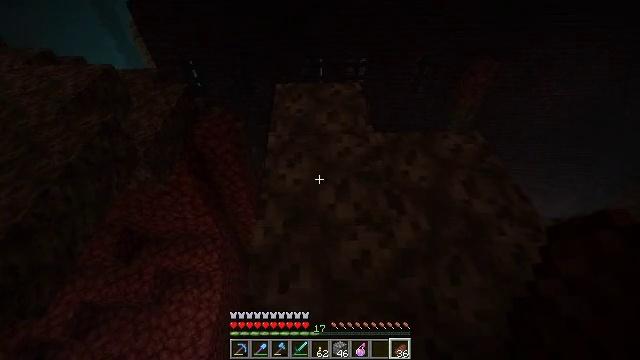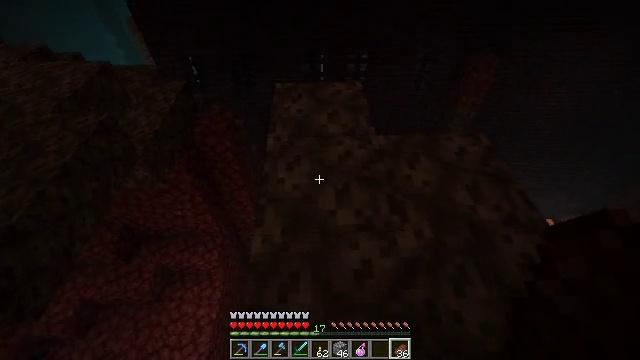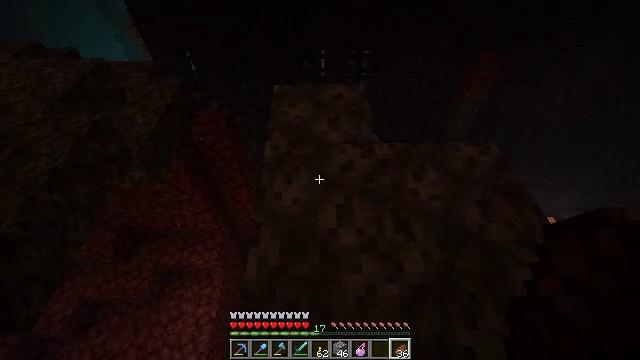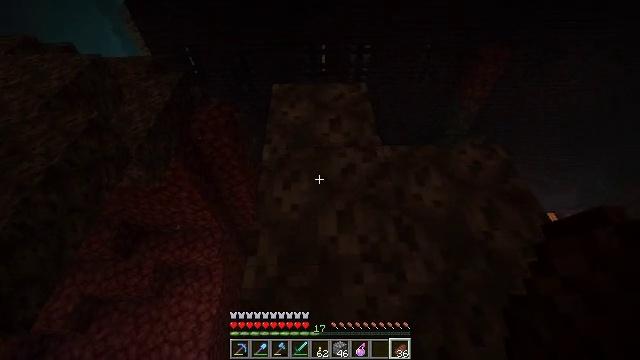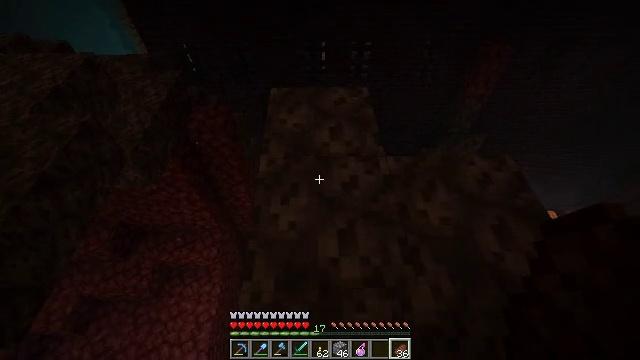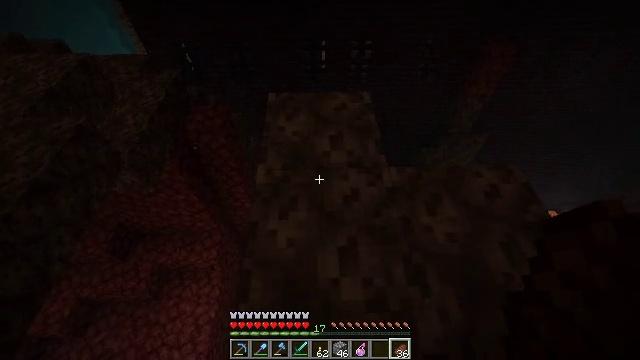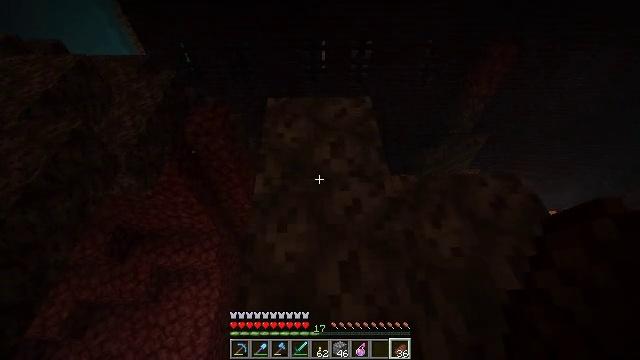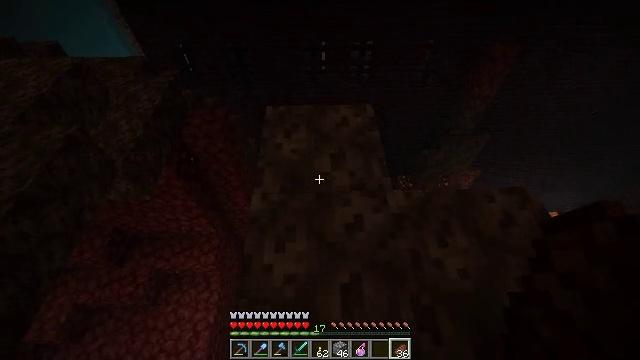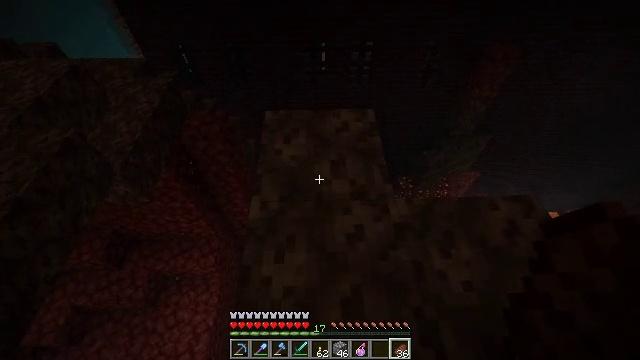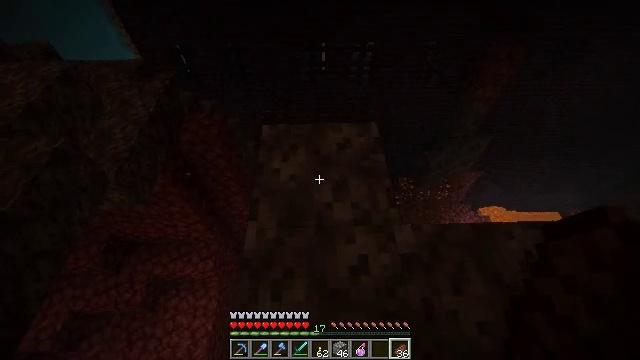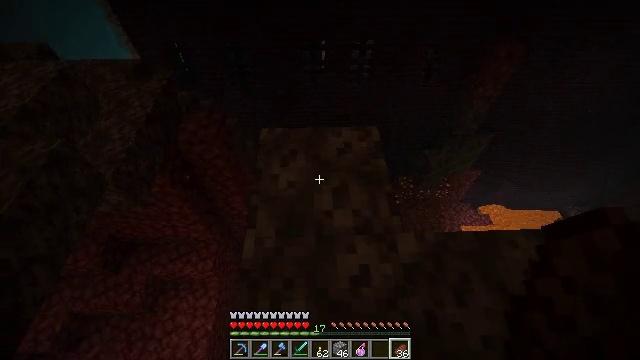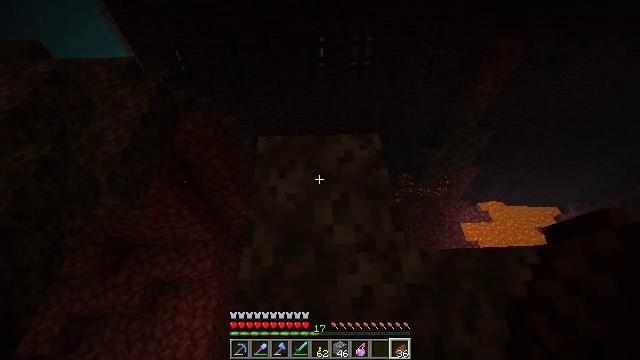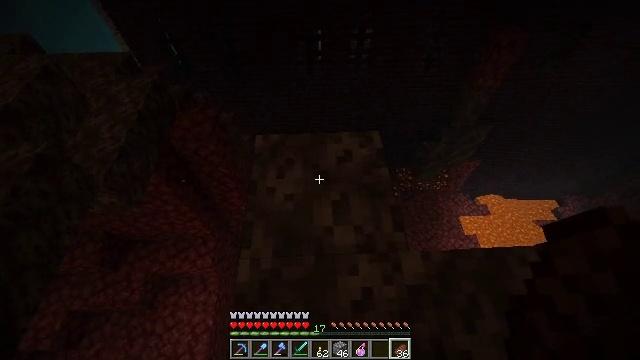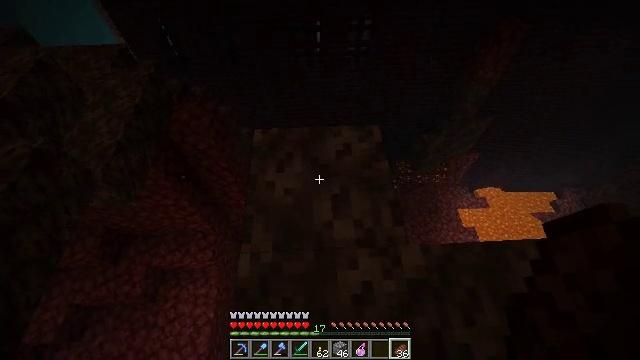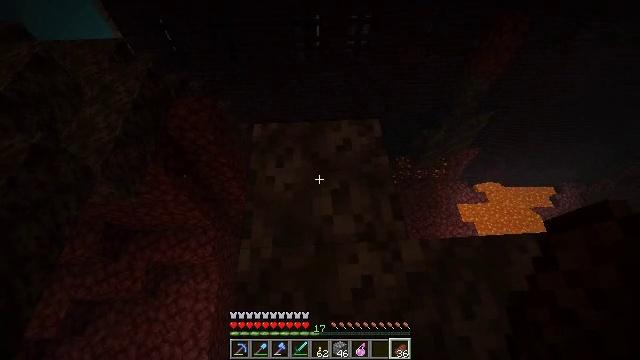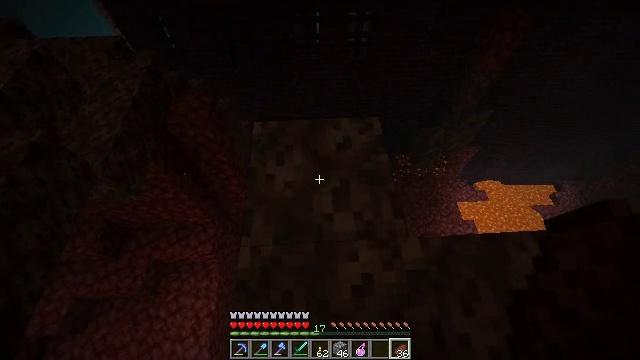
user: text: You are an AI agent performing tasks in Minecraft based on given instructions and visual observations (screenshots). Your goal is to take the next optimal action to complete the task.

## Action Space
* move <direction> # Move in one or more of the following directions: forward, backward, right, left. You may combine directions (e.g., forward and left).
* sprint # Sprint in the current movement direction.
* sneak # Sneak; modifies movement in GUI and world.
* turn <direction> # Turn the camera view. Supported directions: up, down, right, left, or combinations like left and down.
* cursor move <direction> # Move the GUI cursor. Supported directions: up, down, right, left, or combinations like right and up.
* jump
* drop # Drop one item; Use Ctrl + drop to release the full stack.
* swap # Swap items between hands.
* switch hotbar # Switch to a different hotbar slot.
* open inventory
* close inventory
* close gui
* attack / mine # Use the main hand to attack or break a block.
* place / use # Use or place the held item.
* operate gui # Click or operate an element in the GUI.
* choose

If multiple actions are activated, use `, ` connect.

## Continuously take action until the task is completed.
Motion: motion action
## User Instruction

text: Attack the soul fire to put it out.
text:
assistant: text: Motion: move forward
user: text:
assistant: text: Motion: move forward, turn down
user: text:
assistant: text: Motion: move forward, turn down
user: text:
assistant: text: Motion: move forward
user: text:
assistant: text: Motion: move forward
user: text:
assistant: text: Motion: move forward
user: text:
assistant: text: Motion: move forward
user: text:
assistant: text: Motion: move forward
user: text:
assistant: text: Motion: move forward
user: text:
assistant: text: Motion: move forward
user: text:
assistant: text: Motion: move forward
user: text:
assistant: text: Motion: turn down
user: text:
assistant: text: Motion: turn down
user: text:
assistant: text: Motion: turn down
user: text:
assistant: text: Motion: no_op
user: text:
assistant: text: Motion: no_op
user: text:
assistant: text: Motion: no_op
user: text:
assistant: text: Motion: no_op
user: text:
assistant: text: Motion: turn left and up
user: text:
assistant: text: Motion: move back, turn left and up
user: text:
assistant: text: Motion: move back, turn left and up
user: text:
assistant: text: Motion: move back
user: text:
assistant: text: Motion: move back
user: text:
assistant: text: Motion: move back
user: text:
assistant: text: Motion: move back
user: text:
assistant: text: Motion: move back
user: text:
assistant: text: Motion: move back and move left, turn left and up
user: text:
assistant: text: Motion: move back and move left, turn left and up
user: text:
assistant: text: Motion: move back and move left, turn left and up
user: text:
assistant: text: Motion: move back and move left, turn left and up